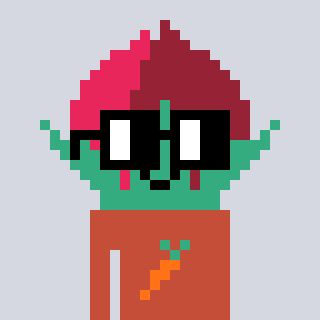
a pixel art character with square black glasses, a rosebud-shaped head and a rust-colored body on a cool background